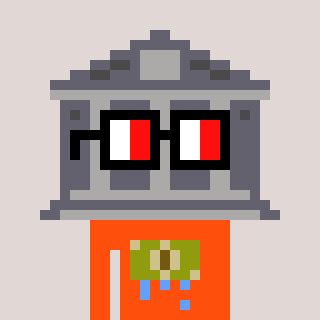
a pixel art character with square glasses with black frames and red eyes, a bank-shaped head and a orange-colored body on a warm background